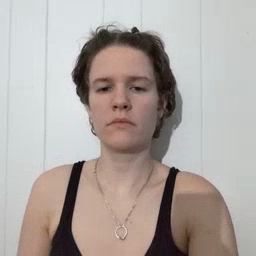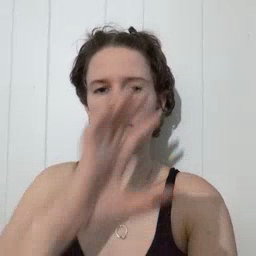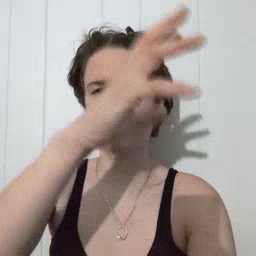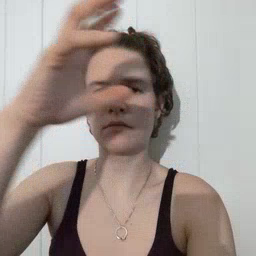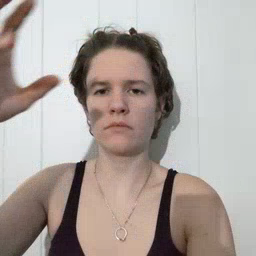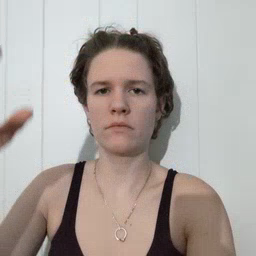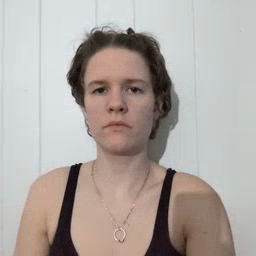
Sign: cloud